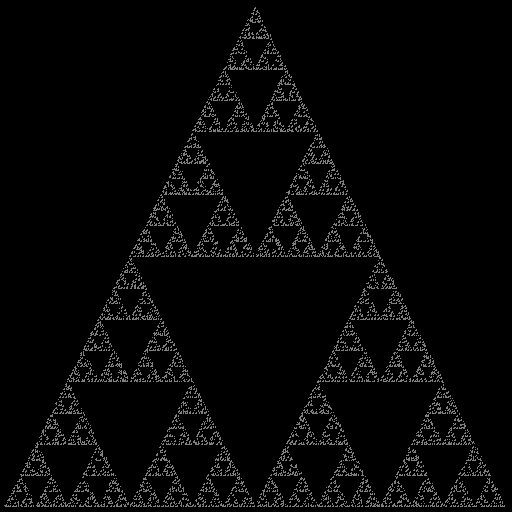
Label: sierpinski_gasket